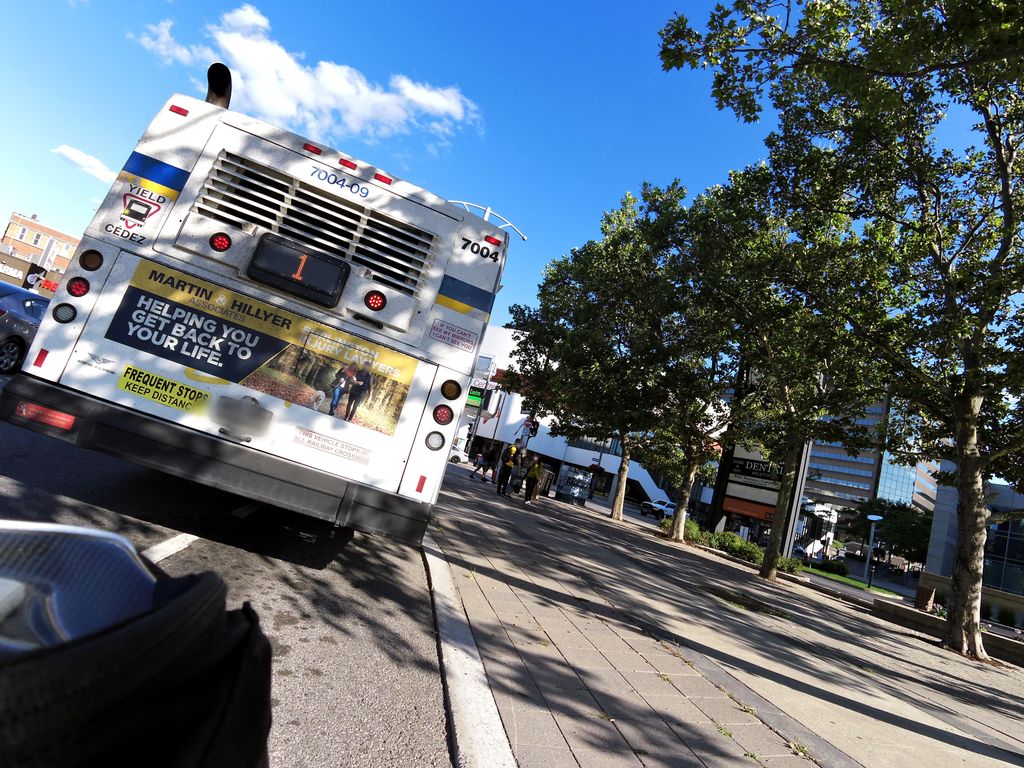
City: hamilton